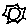
Label: sun